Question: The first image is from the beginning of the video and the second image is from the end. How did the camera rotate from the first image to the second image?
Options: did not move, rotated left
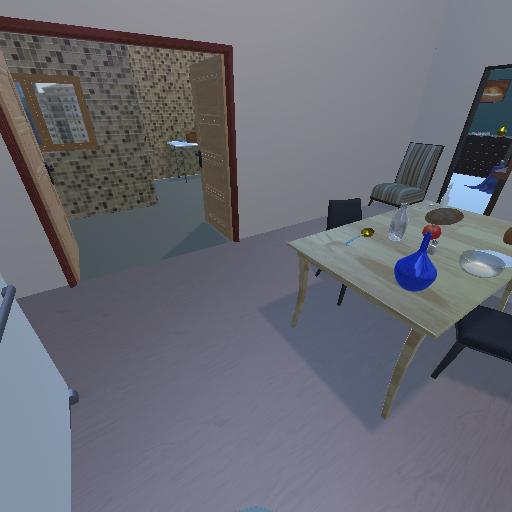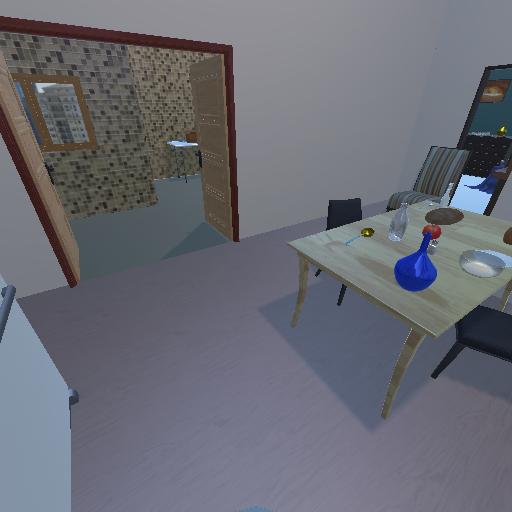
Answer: did not move